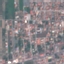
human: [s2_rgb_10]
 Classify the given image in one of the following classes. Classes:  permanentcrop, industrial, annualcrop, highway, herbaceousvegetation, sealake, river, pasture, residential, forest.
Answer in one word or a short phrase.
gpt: Residential